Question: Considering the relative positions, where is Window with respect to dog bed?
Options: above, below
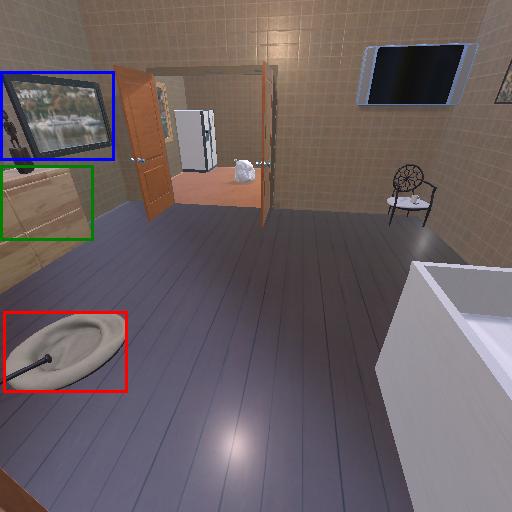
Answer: above